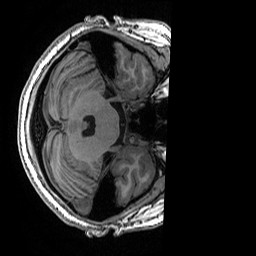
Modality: T1w
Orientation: axial
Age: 21
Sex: male
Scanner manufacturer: ge
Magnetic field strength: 3 T
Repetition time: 0.007 s
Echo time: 0.00342 s